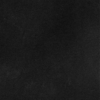
Label: dusty